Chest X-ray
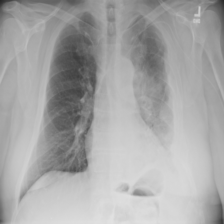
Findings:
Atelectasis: negative
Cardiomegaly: negative
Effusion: negative
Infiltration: negative
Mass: positive
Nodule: negative
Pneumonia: negative
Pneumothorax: negative
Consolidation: negative
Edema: negative
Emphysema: negative
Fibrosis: negative
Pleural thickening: negative
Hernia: negative